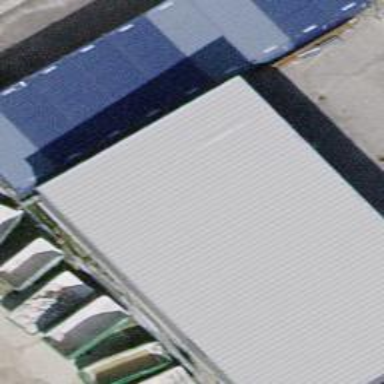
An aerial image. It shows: Building.